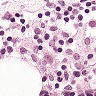
Metastatic tissue present: no